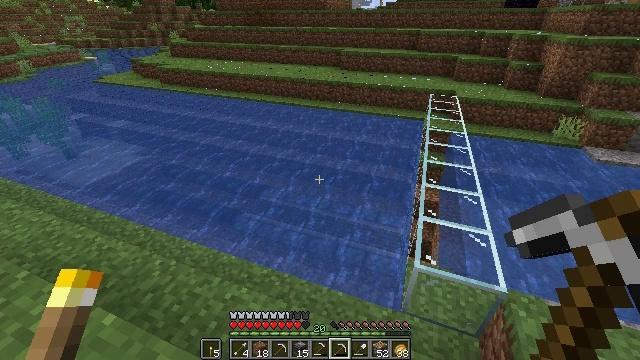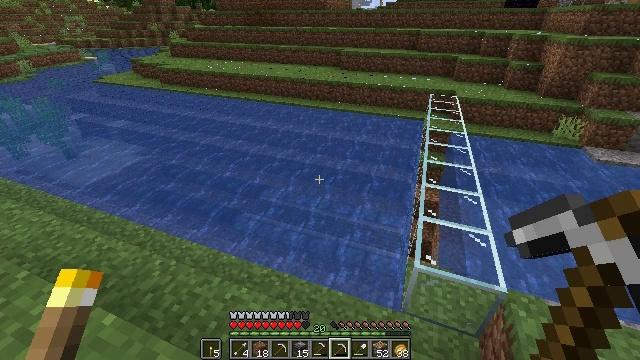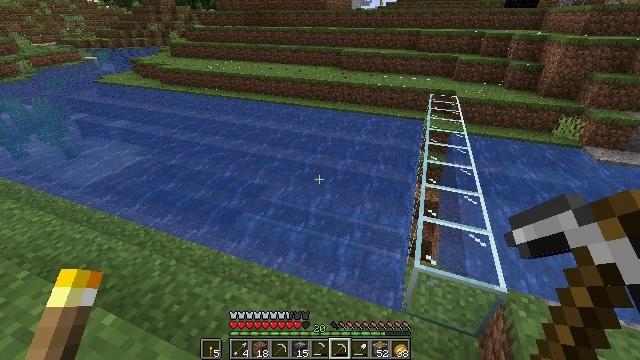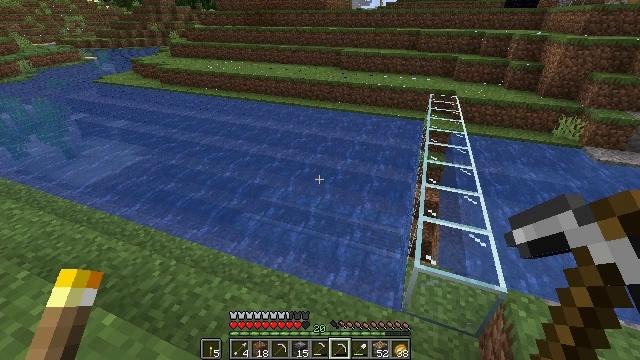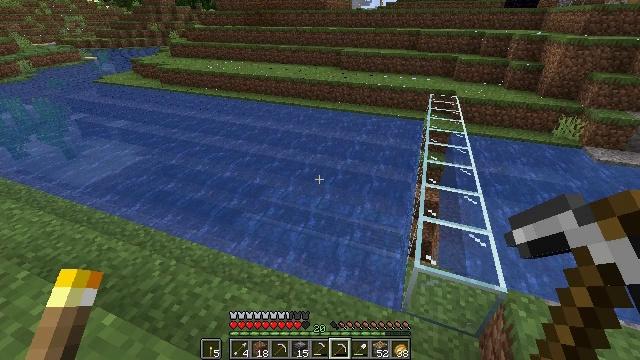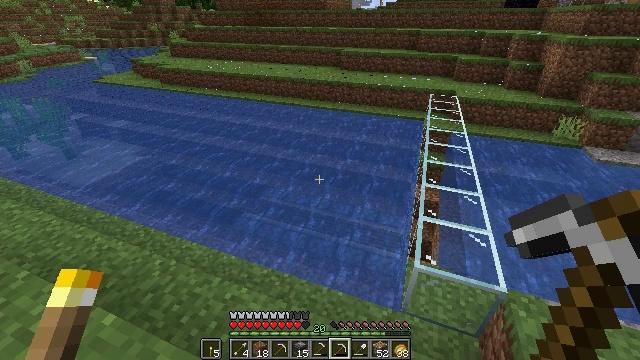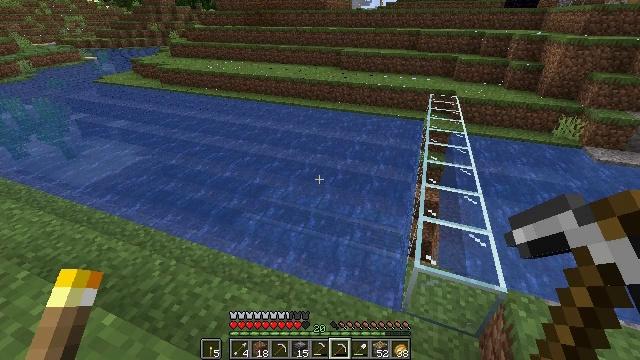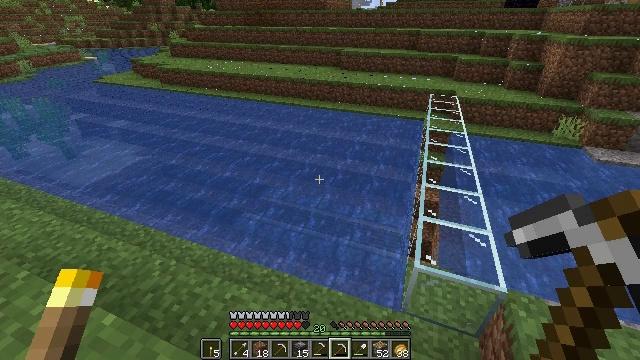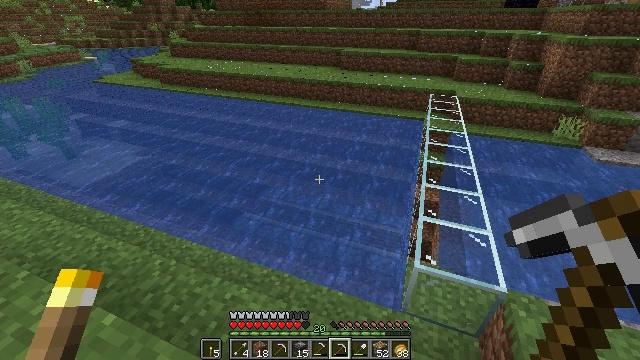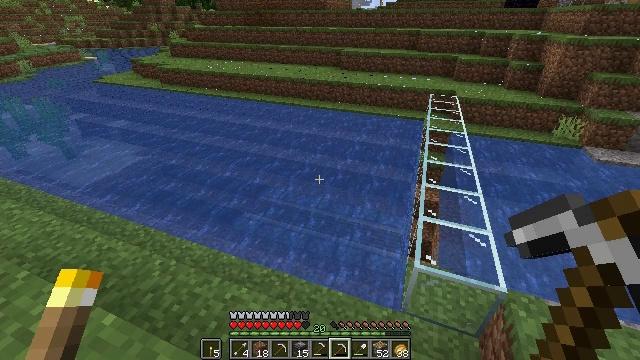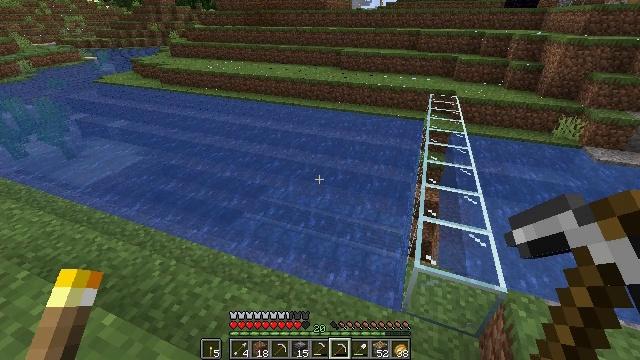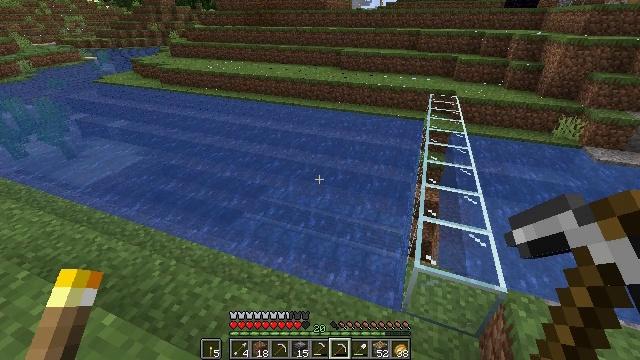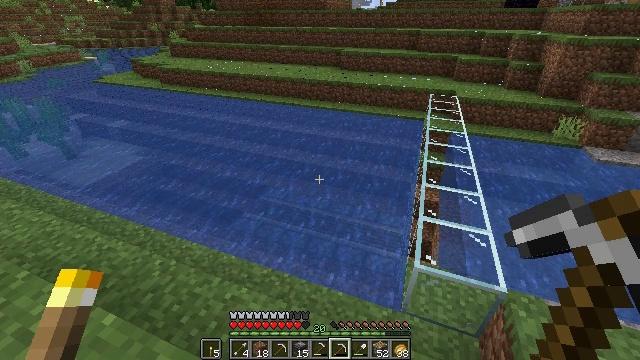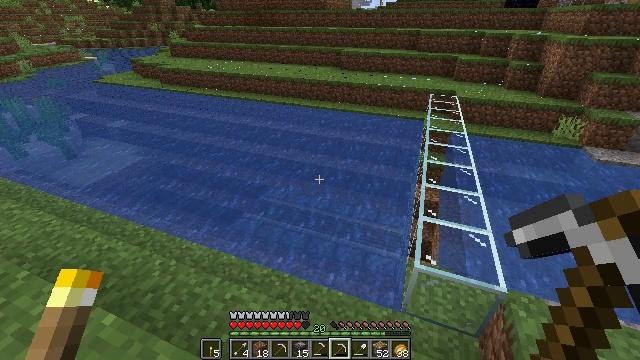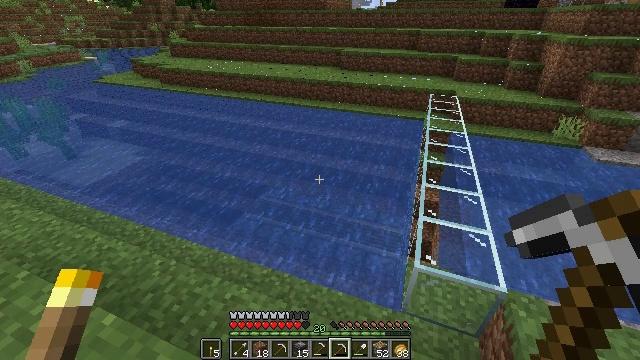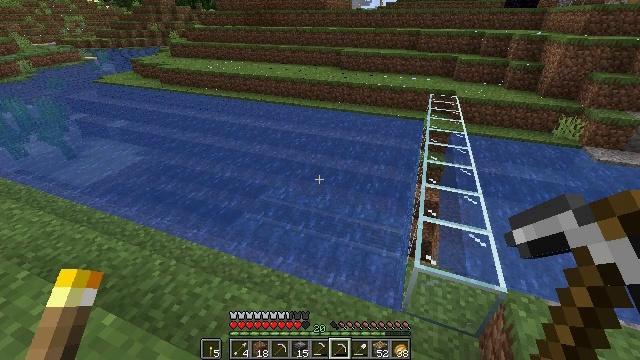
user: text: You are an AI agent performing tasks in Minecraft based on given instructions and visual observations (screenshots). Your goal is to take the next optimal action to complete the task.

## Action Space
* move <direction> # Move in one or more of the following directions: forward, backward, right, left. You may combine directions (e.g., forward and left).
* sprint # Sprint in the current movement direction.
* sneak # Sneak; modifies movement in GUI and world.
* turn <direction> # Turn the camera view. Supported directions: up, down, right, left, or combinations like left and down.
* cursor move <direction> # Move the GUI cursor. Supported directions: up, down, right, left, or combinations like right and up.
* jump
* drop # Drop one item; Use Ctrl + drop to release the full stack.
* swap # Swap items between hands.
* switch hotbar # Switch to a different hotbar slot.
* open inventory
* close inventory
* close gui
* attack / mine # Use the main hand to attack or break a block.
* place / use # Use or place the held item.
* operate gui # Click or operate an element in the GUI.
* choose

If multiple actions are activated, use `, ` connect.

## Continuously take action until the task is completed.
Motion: motion action
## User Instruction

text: Attack the piston to remove it.
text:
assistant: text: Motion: no_op
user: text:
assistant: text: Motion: no_op
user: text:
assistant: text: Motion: no_op
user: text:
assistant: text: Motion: no_op
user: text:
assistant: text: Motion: no_op
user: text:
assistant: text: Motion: no_op
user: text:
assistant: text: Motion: no_op
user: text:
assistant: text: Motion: no_op
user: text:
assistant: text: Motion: no_op
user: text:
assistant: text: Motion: no_op
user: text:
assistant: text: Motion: no_op
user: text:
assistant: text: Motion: no_op
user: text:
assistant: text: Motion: no_op
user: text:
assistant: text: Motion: no_op
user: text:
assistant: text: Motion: no_op
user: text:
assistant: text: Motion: no_op
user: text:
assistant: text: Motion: no_op
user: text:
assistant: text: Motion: no_op
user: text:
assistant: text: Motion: no_op
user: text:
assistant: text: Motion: no_op
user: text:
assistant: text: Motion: no_op
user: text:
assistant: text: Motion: no_op
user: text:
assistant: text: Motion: no_op
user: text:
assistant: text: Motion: no_op
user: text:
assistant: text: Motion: no_op
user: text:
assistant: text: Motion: no_op
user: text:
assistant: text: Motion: no_op
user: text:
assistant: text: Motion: no_op
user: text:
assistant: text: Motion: no_op
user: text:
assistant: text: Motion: no_op